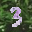
Label: 3